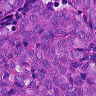
Metastatic tissue present: yes